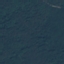
Land use / land cover class: Forest